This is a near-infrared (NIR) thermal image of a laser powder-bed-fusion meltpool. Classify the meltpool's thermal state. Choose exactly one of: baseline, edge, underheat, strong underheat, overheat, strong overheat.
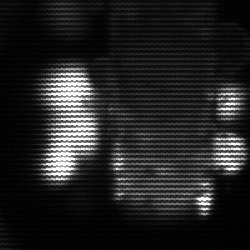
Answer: strong underheat